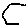
Label: hexagon